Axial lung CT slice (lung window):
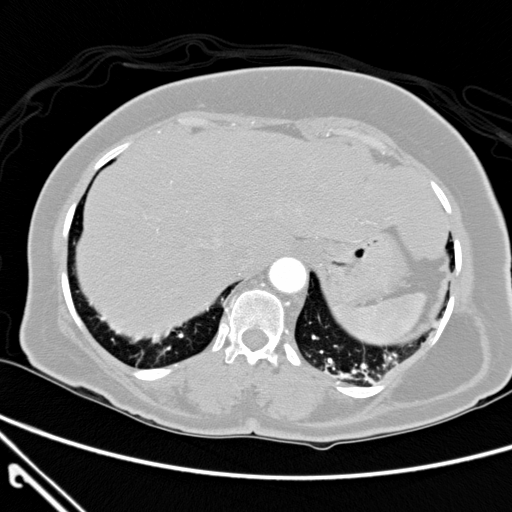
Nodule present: no